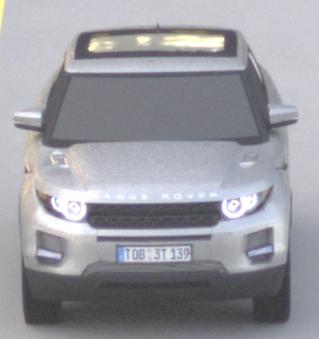
Make: Land Rover
Model: Range Rover Evoque 2.0 Si4
Detailed model: Range Rover Evoque (I)
Model produced from: 2011/08
Model produced until: 2013/11
Doors: 5
Color: white
Road condition: dry road
Daytime: sunrise or sunset
Contrast: low contrast